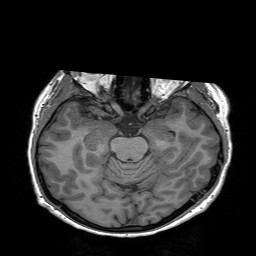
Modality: T1w
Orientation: coronal
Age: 25
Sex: female
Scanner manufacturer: siemens
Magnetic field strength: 3 T
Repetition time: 1.9 s
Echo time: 0.00226 s